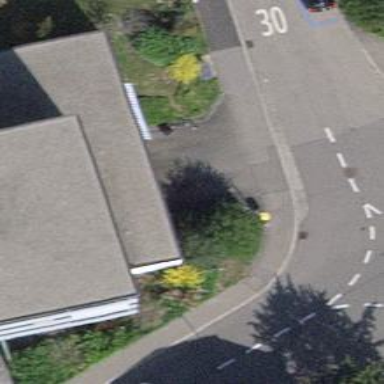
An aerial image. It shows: Post box.